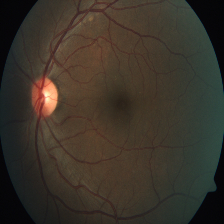
Diabetic retinopathy grade: Severe